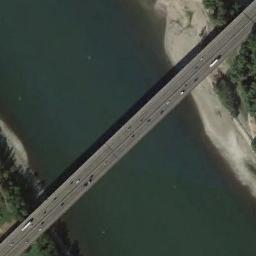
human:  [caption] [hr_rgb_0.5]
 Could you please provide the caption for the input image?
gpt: A bridge built on a dark green river and some cars on the bridge .

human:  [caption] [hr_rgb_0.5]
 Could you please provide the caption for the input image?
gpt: A bridge connects the land on both sides of the turquoise river  There are many cars on the bridge .

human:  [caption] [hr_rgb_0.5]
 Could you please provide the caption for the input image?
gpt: Both sides of the river are bare land .

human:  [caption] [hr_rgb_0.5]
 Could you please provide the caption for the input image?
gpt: There is a bridge with some cars over the green river .

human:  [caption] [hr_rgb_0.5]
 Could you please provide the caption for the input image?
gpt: There are many cars on the bridge .